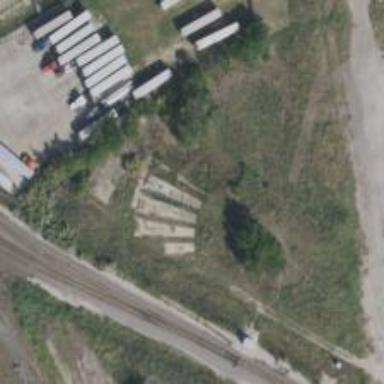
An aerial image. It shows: Abandoned railway.